Question: I'm following the video on Microsoft's Virtual Academy named "Developing ASP.NET MVC 4 Web Applications Jump Start". In part 5: Integrating Javascript and MVC 4 they start showing off how to use PartialViewResults. I've copied the code exactly as they have in the video, however, I'm getting a different result. They don't show some of the code (SessionController) and it was required for me to figure that part out myself, so maybe that's where I'm messing up.
The problem is that my partial view being called by Html.Action is showing up as plain text instead of the HTML. Like below

I've tried Html.Action, Html.RenderAction, Html.Partial and Html.RenderPartial and all seem to give the same results. Any clue what I might be doing wrong here? I don't want to flood this post with a massive list of code, so I'll post code as requested, if necessary.
Step1:
'''
@model MVC_Tutorial2.Models.Session
<h3>
@Model.Title
</h3>
<div>
@Model.Abstract
</div>
@Html.Action("_GetForSession", "Comment", new { sessionID = Model.SessionID })
'''
Step2:
'''
@model IEnumerable<MVC_Tutorial2.Models.Comment>
<div id="comments>
<ul>
@foreach (var comment in Model) {
<li>@comment.Content</li>
}
</ul>
@using (Ajax.BeginForm("_Submit", "Comment", new AjaxOptions() { UpdateTargetId = "comments" })) {
@Html.AntiForgeryToken()
@Html.Action("_CommentForm", new { SessionID = ViewBag.SessionID })
}
</div>
'''
Step3:
'''
@model MVC_Tutorial2.Models.Comment
@Html.HiddenFor(m => m.SessionID)
<div>
@Html.LabelFor(m => m.Content)
@Html.EditorFor(m => m.Content)
</div>
<button type="submit">Submit Comment</button>
'''
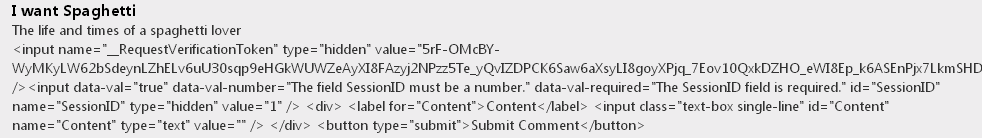
Answer: You'll get this exact behaviour if you haven't correctly linked in the required scripts. Try adding the following at the top of your main view (not the partial):
'''
<script src="~/Scripts/jquery-1.7.1.min.js" type="text/javascript"></script>
<script src="~/Scripts/jquery.unobtrusive-ajax.min.js" type="text/javascript"></script>
'''
Obviously make sure to include the correct version of jQuery you have available in your project.
## Update
As you already have the scripts there, something else is obviously wrong. First thing I notice is this:
'''
<div id="comments>
'''
Note the missing quotation-mark. As you have 'UpdateTargetId = "comments"', this may be the cause of your problem.